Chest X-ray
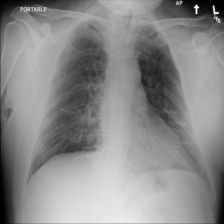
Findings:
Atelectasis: positive
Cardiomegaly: negative
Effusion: negative
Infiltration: positive
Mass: negative
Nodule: negative
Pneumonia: negative
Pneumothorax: negative
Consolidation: negative
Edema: negative
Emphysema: negative
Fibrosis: negative
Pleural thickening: negative
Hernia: negative